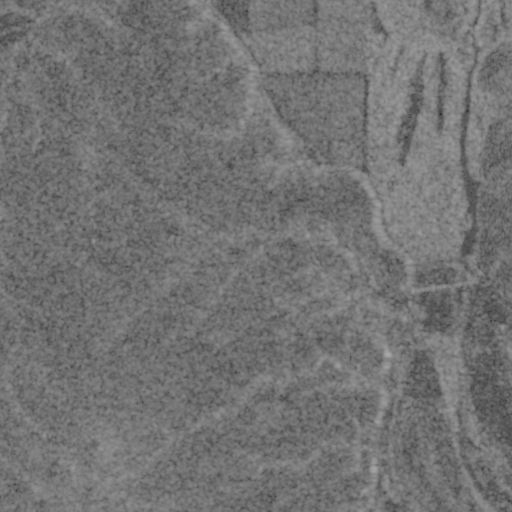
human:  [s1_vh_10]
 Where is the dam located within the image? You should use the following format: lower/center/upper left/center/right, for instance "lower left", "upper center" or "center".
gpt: The dam is located in the center right of the image.
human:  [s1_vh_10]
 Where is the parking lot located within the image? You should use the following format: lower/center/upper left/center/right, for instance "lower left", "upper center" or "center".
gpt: The parking lot is located in the center right of the image.
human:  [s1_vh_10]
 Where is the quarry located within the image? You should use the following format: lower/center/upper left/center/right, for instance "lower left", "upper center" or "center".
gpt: The quarry is located in the center right of the image.
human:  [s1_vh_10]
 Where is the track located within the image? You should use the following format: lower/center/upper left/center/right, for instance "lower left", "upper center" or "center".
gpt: There is no track in the image.

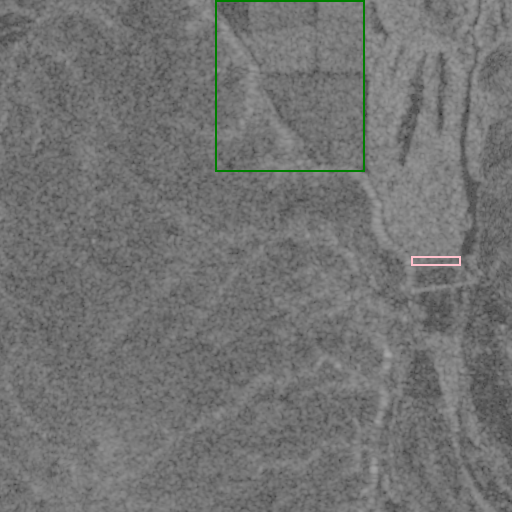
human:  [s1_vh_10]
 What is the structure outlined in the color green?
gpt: The structure outlined in green is a crop field.
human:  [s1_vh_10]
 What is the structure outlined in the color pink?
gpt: The structure outlined in pink is a dam.
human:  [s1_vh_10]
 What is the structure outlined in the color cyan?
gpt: There is no cyan outline.